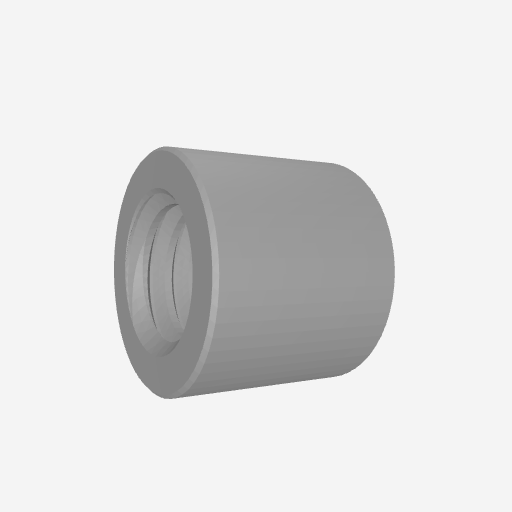
Part: Standoff6OD5